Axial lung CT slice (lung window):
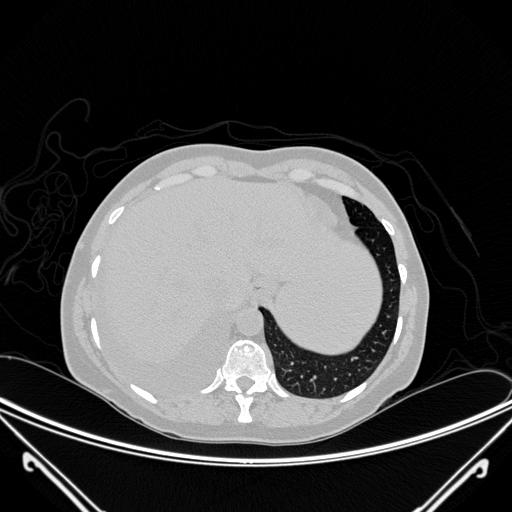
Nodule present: no